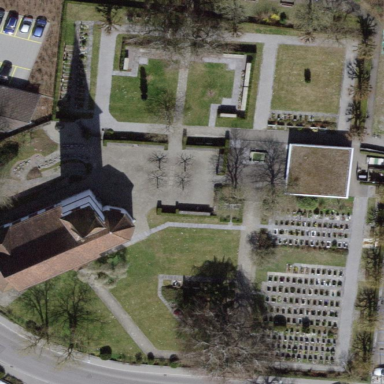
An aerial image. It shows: Cemetery.